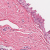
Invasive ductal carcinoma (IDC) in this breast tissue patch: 0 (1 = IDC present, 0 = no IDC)